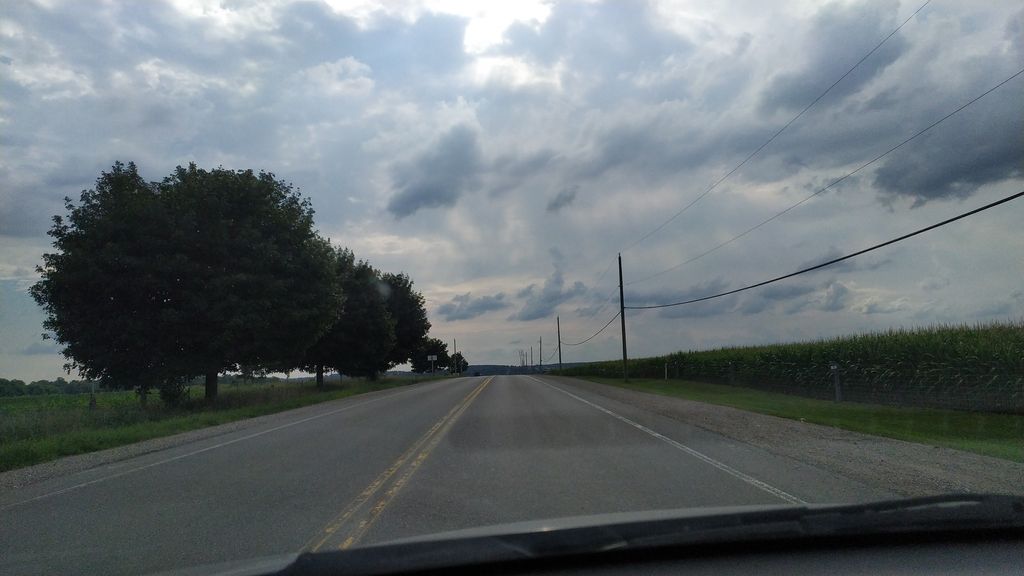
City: kitchener-waterloo